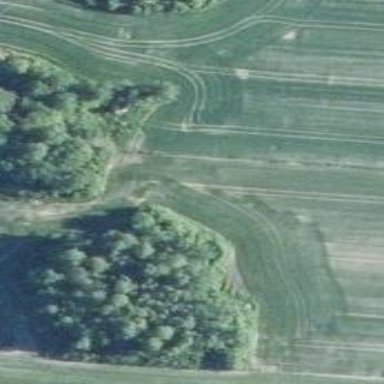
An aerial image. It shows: Forest dominated by needle-leaved trees.